Field crop: maize
Growth stage: 2
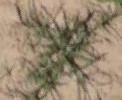
Species: salsola